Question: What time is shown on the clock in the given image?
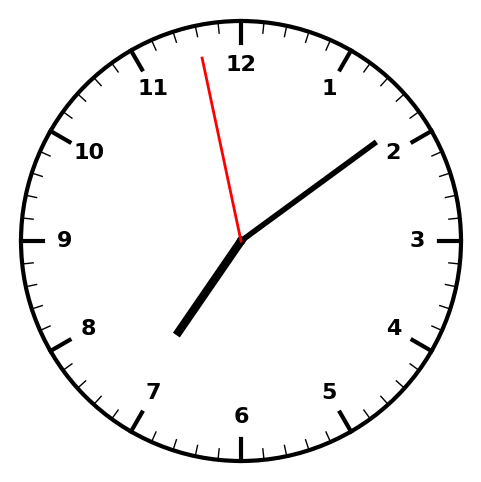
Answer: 07:08:58